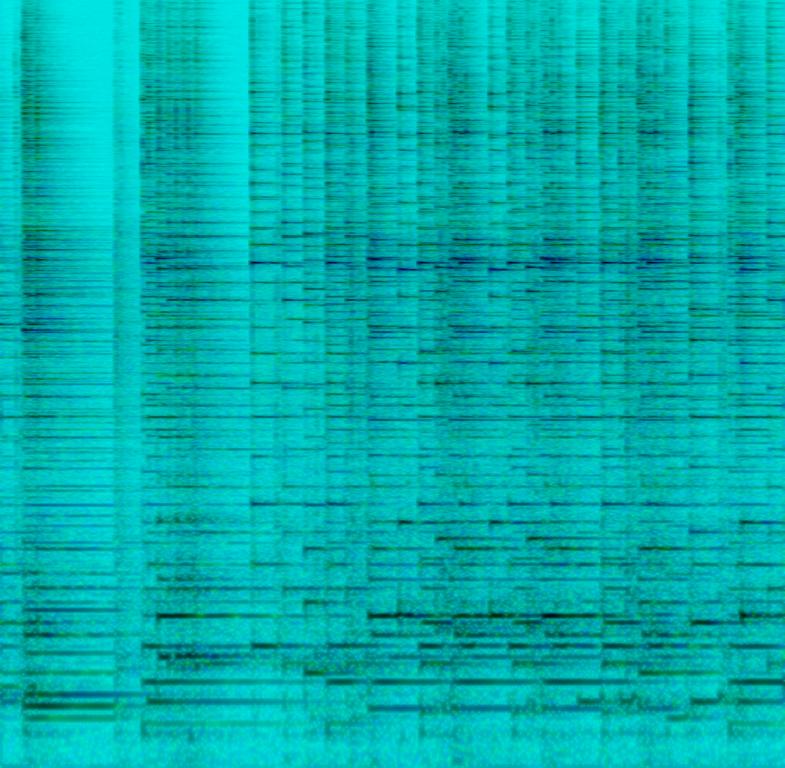
The song is an instrumental. The tempo is medium with a harpsichord being played expertly with no other instrumentation. The song is melancholic and exciting. The song is western classical baroque piece that evokes a sense of grandeur.